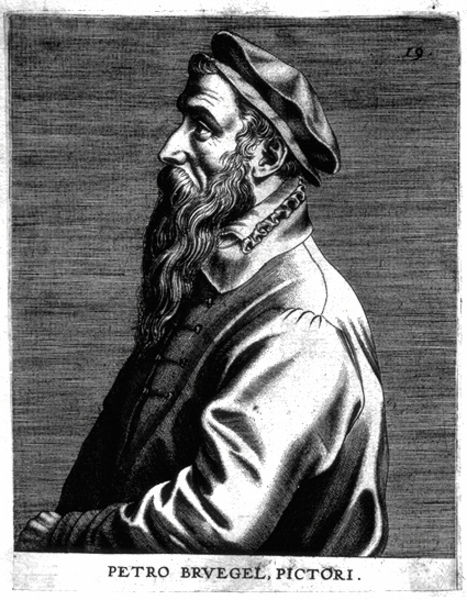
Titel: Bildnis von Pieter Bruegel dem Älteren
Künstler: Hieronymus Cock
Institution: (Seriendruck)
Schlagwörter: hand, mann, schatten, weiß, grau, hintergrund, hut, licht, nase, ohr, profil, schwarz, stirn, zeichnung, blick, alt, bart, hemd, jacke, kappe, mütze, arm, augen, barock, falten, gesicht, kragen, rahmen, vollbart, ärmel, bildnis, herr, portrait, porträt, auge, gewand, mantel, locke, locken, ohren, renaissance, seide, kopfbedeckung, schrift, seitlich, alter mann, grafik, graphik, ernst, glanz, maler, robe, edel, rüschen, wange, knöpfe, jackett, oberkörper, selbstporträt, unterschrift, druck, druckgraphik, schwarzweiss, schraffur, radierung, stich, titel, künstler, seite, selbstbildnis, stirnfalten, buchseite, barett, breugel, breughel, künstlerbildnis, kupferstich, kopfschmuck, petrus, behaarung, haartracht, bildunterschrift, bruegel, brueghel, bezeichnung, frühe neuzeit, jude, schließen, stic, langer bart, spitze nase, pictori, petro, e, peter bruegel, bruegeö, peter brueghel, petro brevegel, petro bruegel